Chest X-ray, PA view. Patient: 42 years old, sex F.
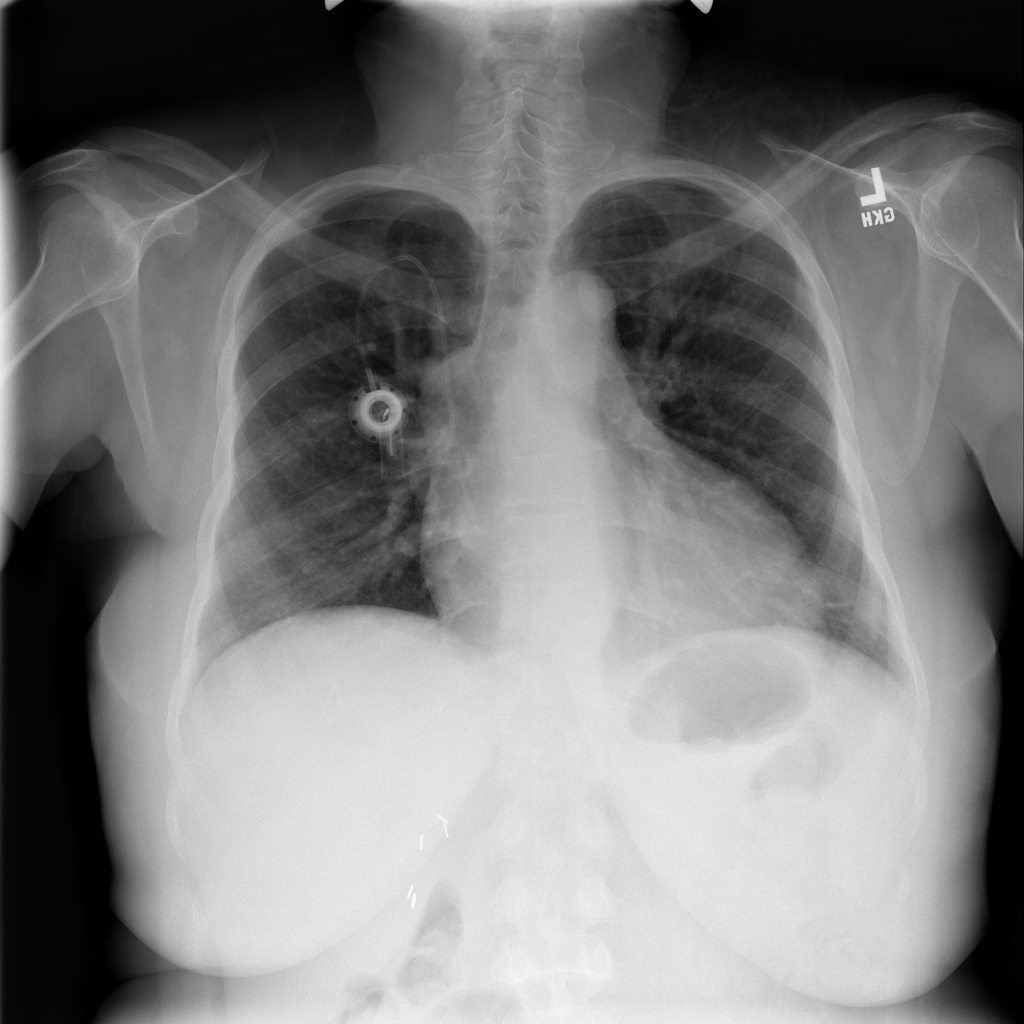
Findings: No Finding